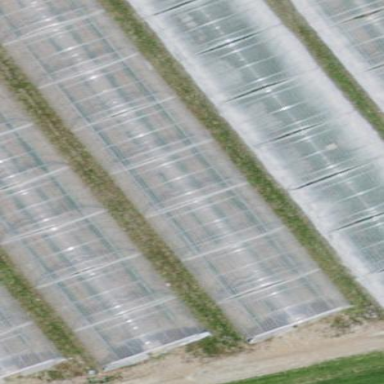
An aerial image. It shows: Greenhouse.